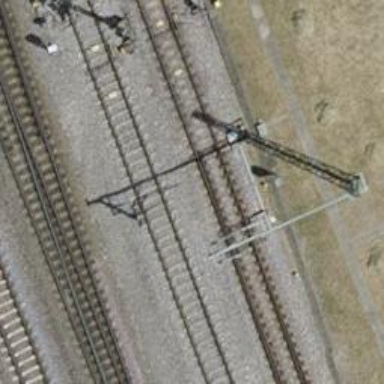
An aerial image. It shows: Railway switch with the turnout pointing to the right.